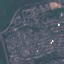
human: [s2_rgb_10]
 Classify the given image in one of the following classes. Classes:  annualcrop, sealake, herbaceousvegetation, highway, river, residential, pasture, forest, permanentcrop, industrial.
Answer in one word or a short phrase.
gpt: Residential